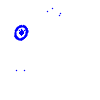
Particle: electron